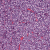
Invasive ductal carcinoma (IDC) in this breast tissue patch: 1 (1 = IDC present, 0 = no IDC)